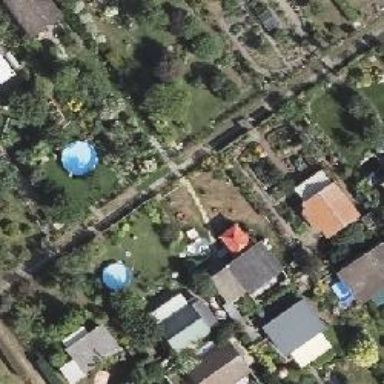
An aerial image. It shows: Plot in the allotments.